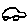
Label: car